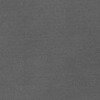
Label: dusty